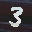
Label: 3